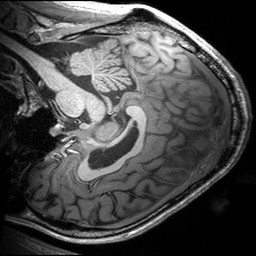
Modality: T1w
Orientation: sagittal
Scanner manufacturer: siemens
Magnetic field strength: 3 T
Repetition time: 2.53 s
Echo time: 0.00299 s